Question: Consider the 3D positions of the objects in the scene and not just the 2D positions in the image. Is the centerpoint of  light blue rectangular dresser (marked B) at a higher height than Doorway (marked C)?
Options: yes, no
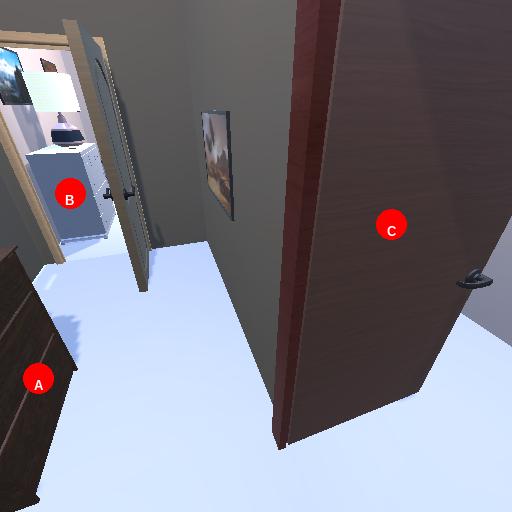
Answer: yes